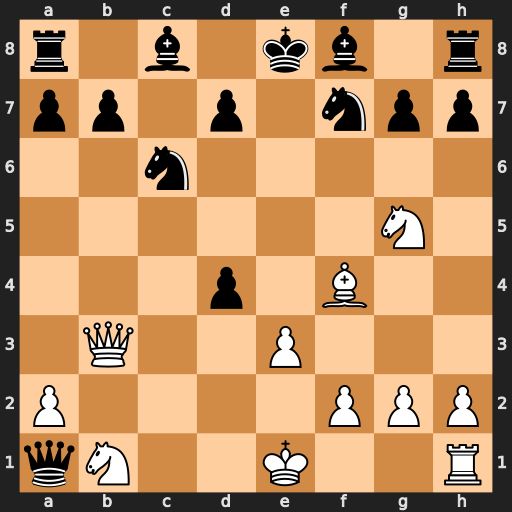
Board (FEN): r1b1kb1r/pp1p1npp/2n5/6N1/3p1B2/1Q2P3/P4PPP/qN2K2R
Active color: w
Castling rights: Kkq
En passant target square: -
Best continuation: Qxf7+ Kd8 Ne6+ dxe6 Bc7#